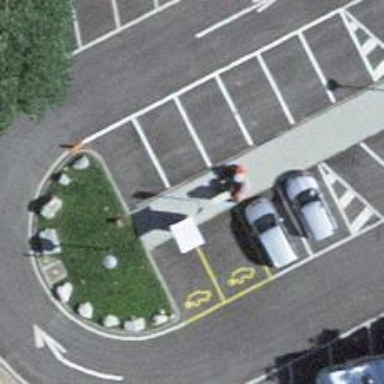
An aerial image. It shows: Charging station.